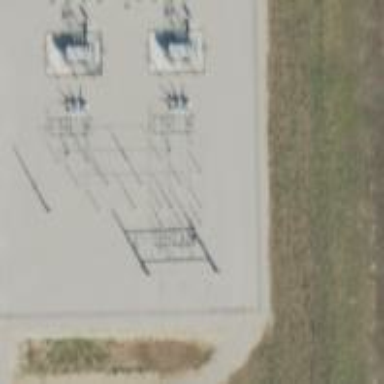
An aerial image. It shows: Power substation dedicated to generation.